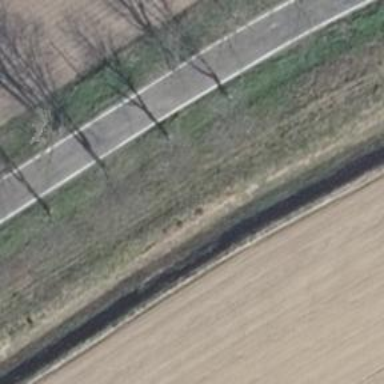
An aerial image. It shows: Row of trees in natural setting.